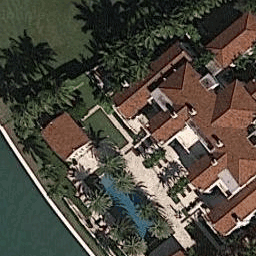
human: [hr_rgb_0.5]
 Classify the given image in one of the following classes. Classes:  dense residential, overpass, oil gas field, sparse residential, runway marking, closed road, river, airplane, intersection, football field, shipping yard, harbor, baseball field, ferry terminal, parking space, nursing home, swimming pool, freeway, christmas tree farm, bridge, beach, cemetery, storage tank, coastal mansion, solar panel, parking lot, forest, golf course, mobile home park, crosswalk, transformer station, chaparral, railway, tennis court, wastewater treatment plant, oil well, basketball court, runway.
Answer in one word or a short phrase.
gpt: coastal mansion